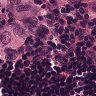
Metastatic tissue present: yes